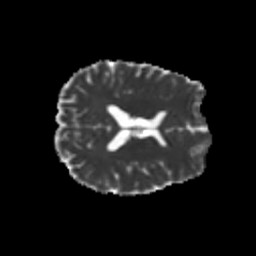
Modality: MD
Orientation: axial
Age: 24
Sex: male
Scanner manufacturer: siemens
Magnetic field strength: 3 T
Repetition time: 3.5 s
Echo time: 0.104 s